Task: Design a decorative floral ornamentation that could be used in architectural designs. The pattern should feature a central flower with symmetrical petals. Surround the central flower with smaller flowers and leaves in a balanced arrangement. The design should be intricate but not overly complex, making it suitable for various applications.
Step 1163:
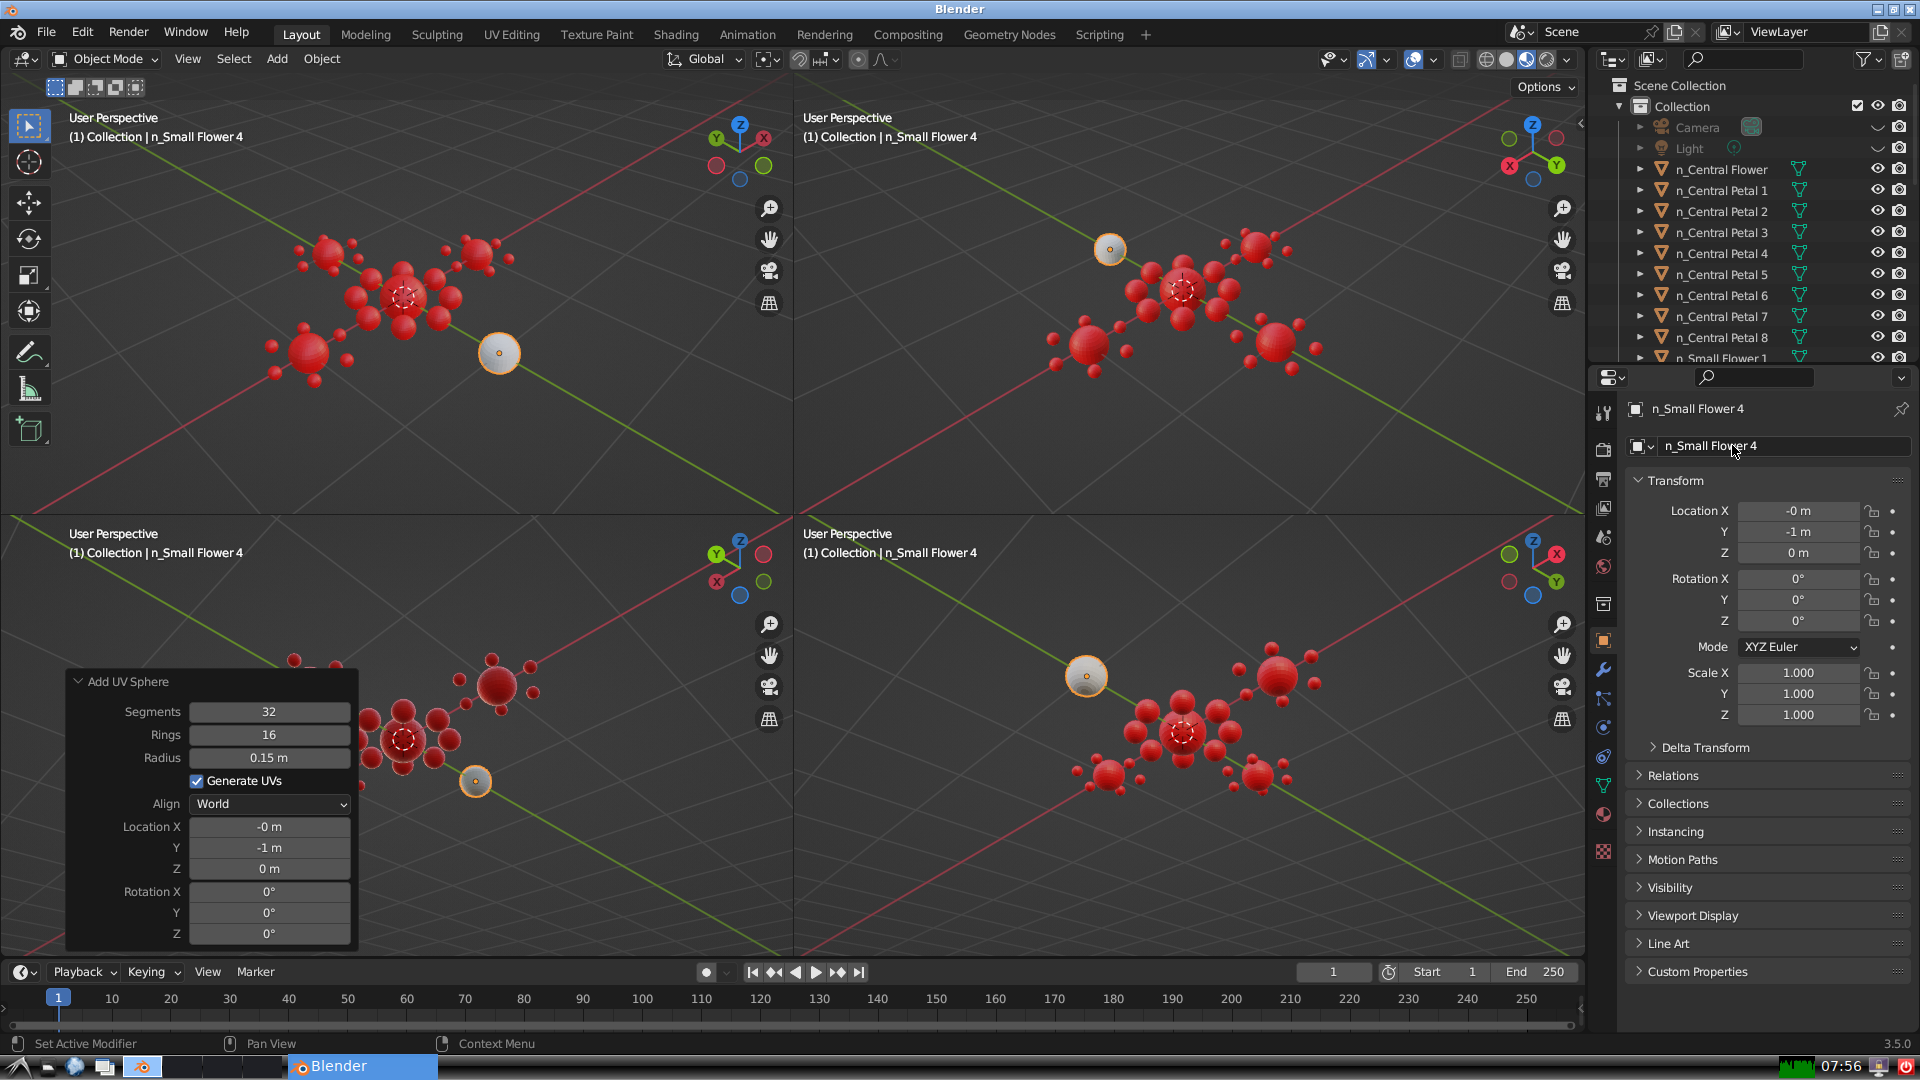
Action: {"mouse_move": [1603, 815]}